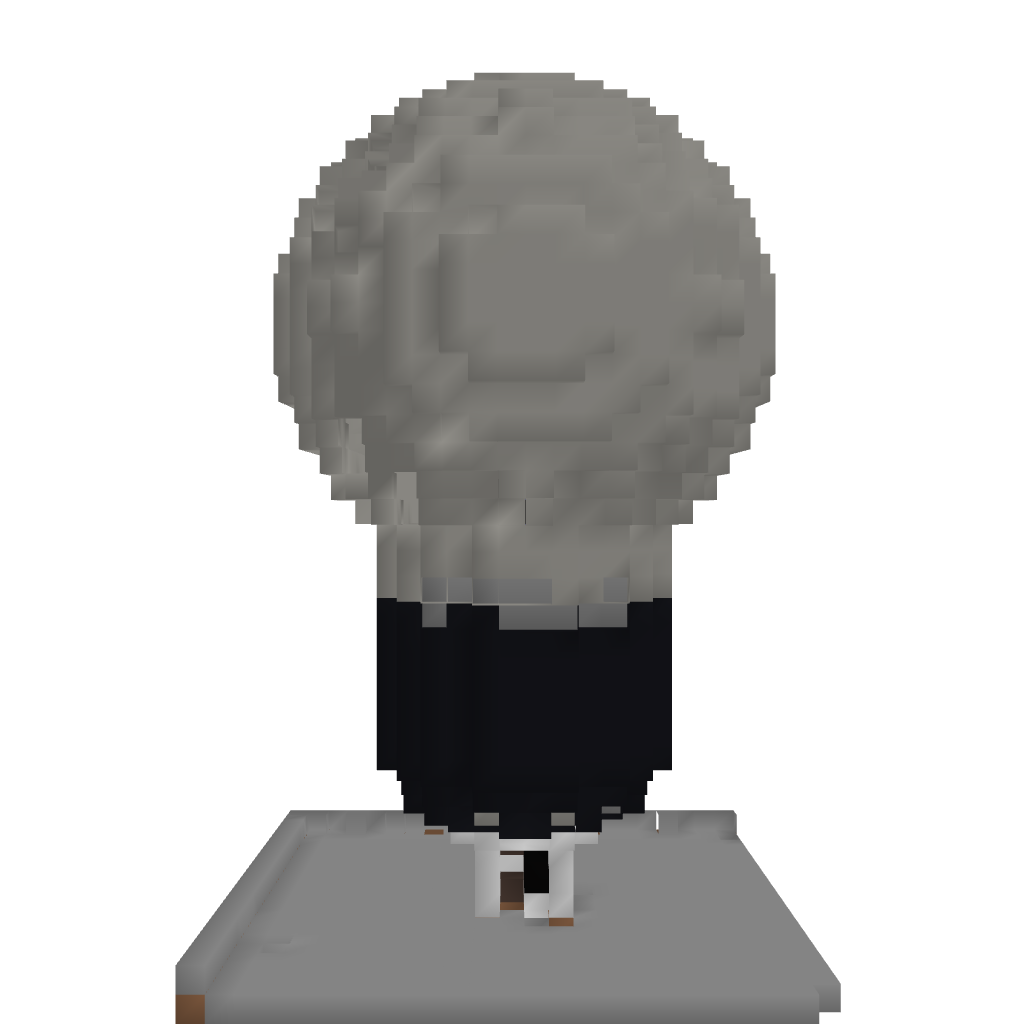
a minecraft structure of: Giant Working Redstone Lightbulb!